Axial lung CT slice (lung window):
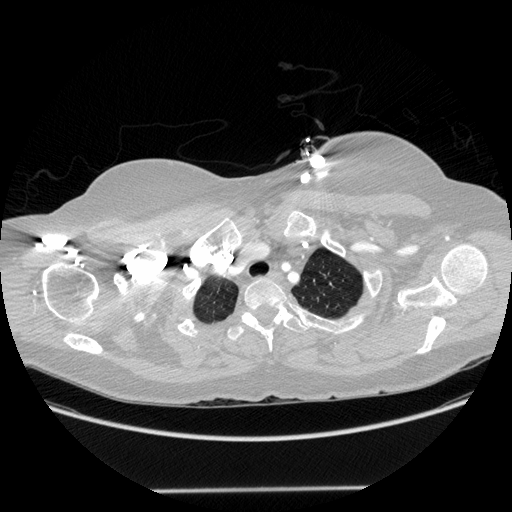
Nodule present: no